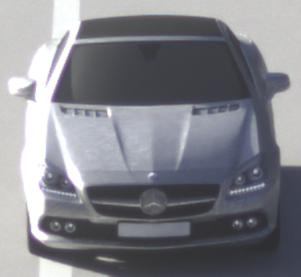
Make: Mercedes-Benz
Model: SLK 200
Detailed model: SLK-Class (172)
Model produced from: 2011/03
Model produced until: 2015/04
Doors: 2
Color: white
Road condition: dry road
Daytime: morning or afternoon
Contrast: medium contrast